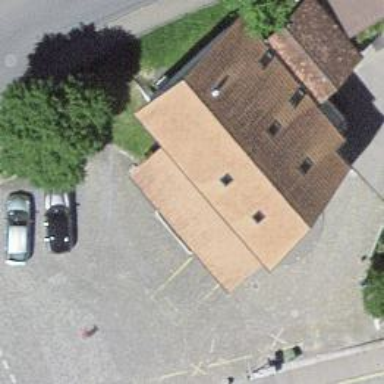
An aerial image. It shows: Bank.